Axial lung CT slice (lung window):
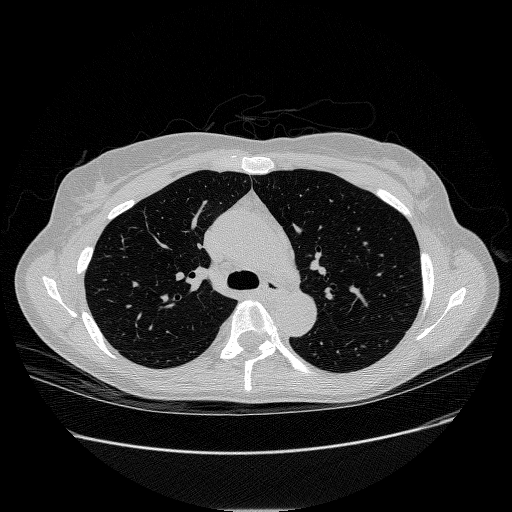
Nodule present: no